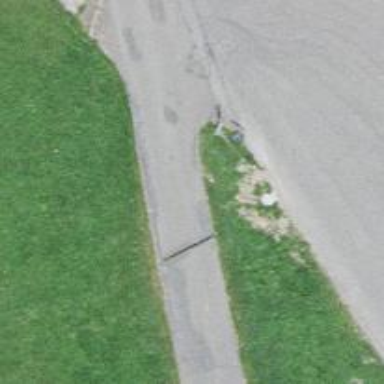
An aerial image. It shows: Well-maintained track road of grade 1.